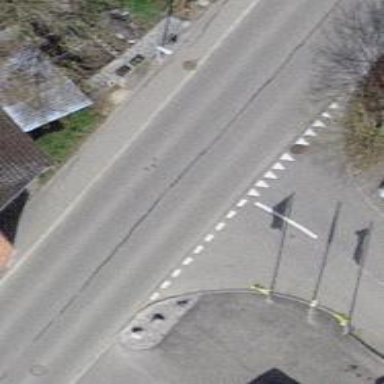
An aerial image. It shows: Road with "give way" sign.